Field crop: maize
Growth stage: 2
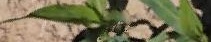
Species: maize